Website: bh-photo
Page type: customer-info-address
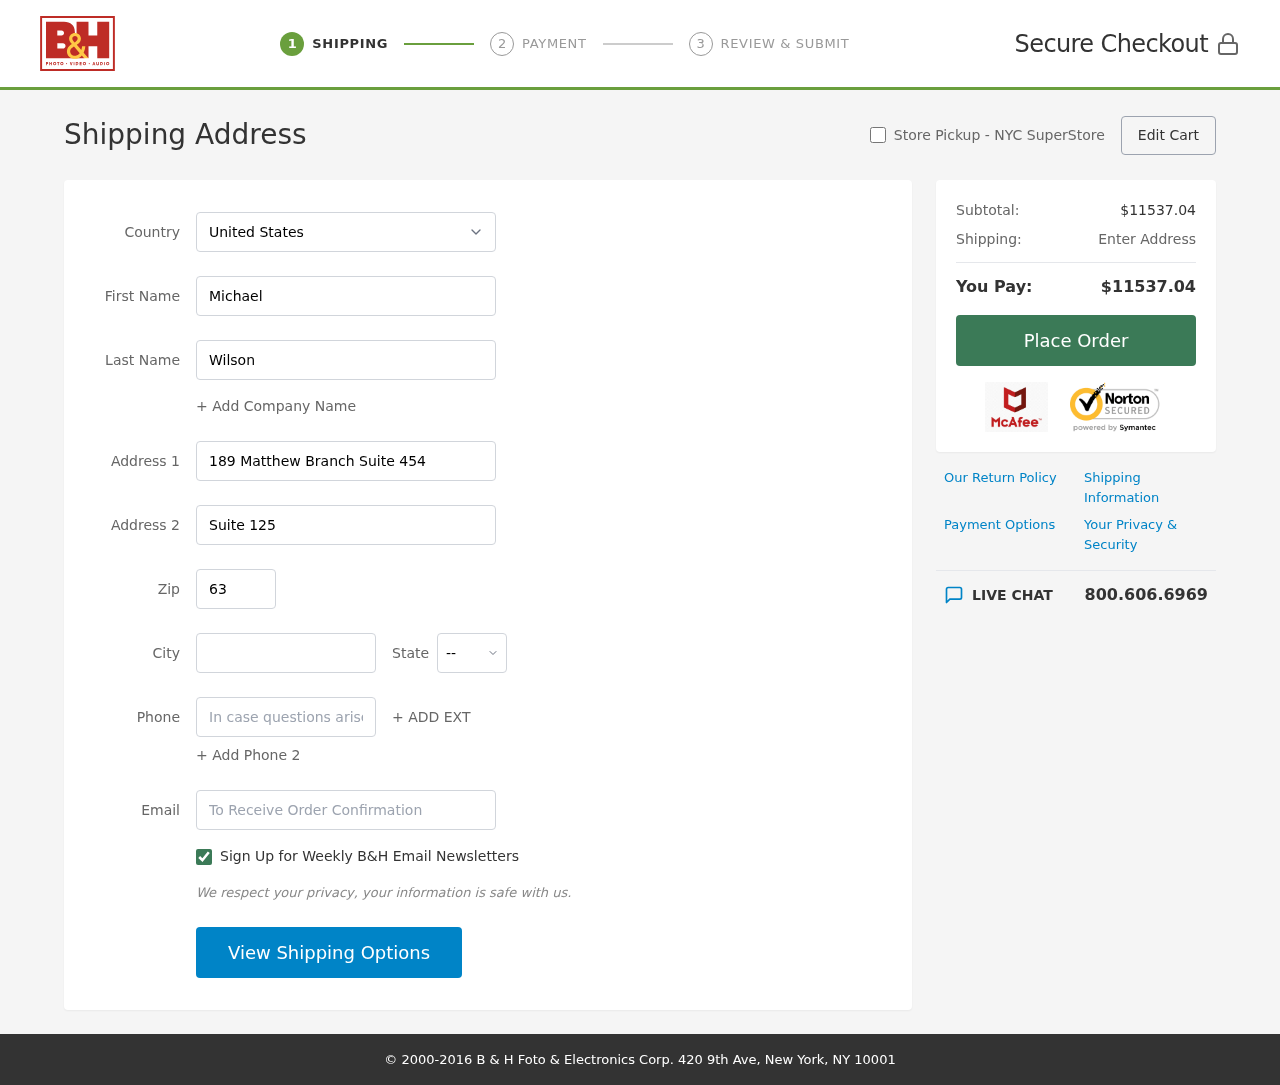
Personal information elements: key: PII_CITY
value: Wandaberg
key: PII_COUNTRY
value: United States
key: PII_EMAIL
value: michael_wilson@yahoo.com
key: PII_FIRSTNAME
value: Michael
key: PII_LASTNAME
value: Wilson
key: PII_PHONE
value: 9568363327
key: PII_POSTCODE
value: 63879
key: PII_STATE_ABBR
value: WY
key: PII_STREET
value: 189 Matthew Branch Suite 454
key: PII_STREET2
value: Suite 125
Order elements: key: ORDER_SUBTOTAL
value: $11537.04
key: ORDER_TOTAL
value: $11537.04